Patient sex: M
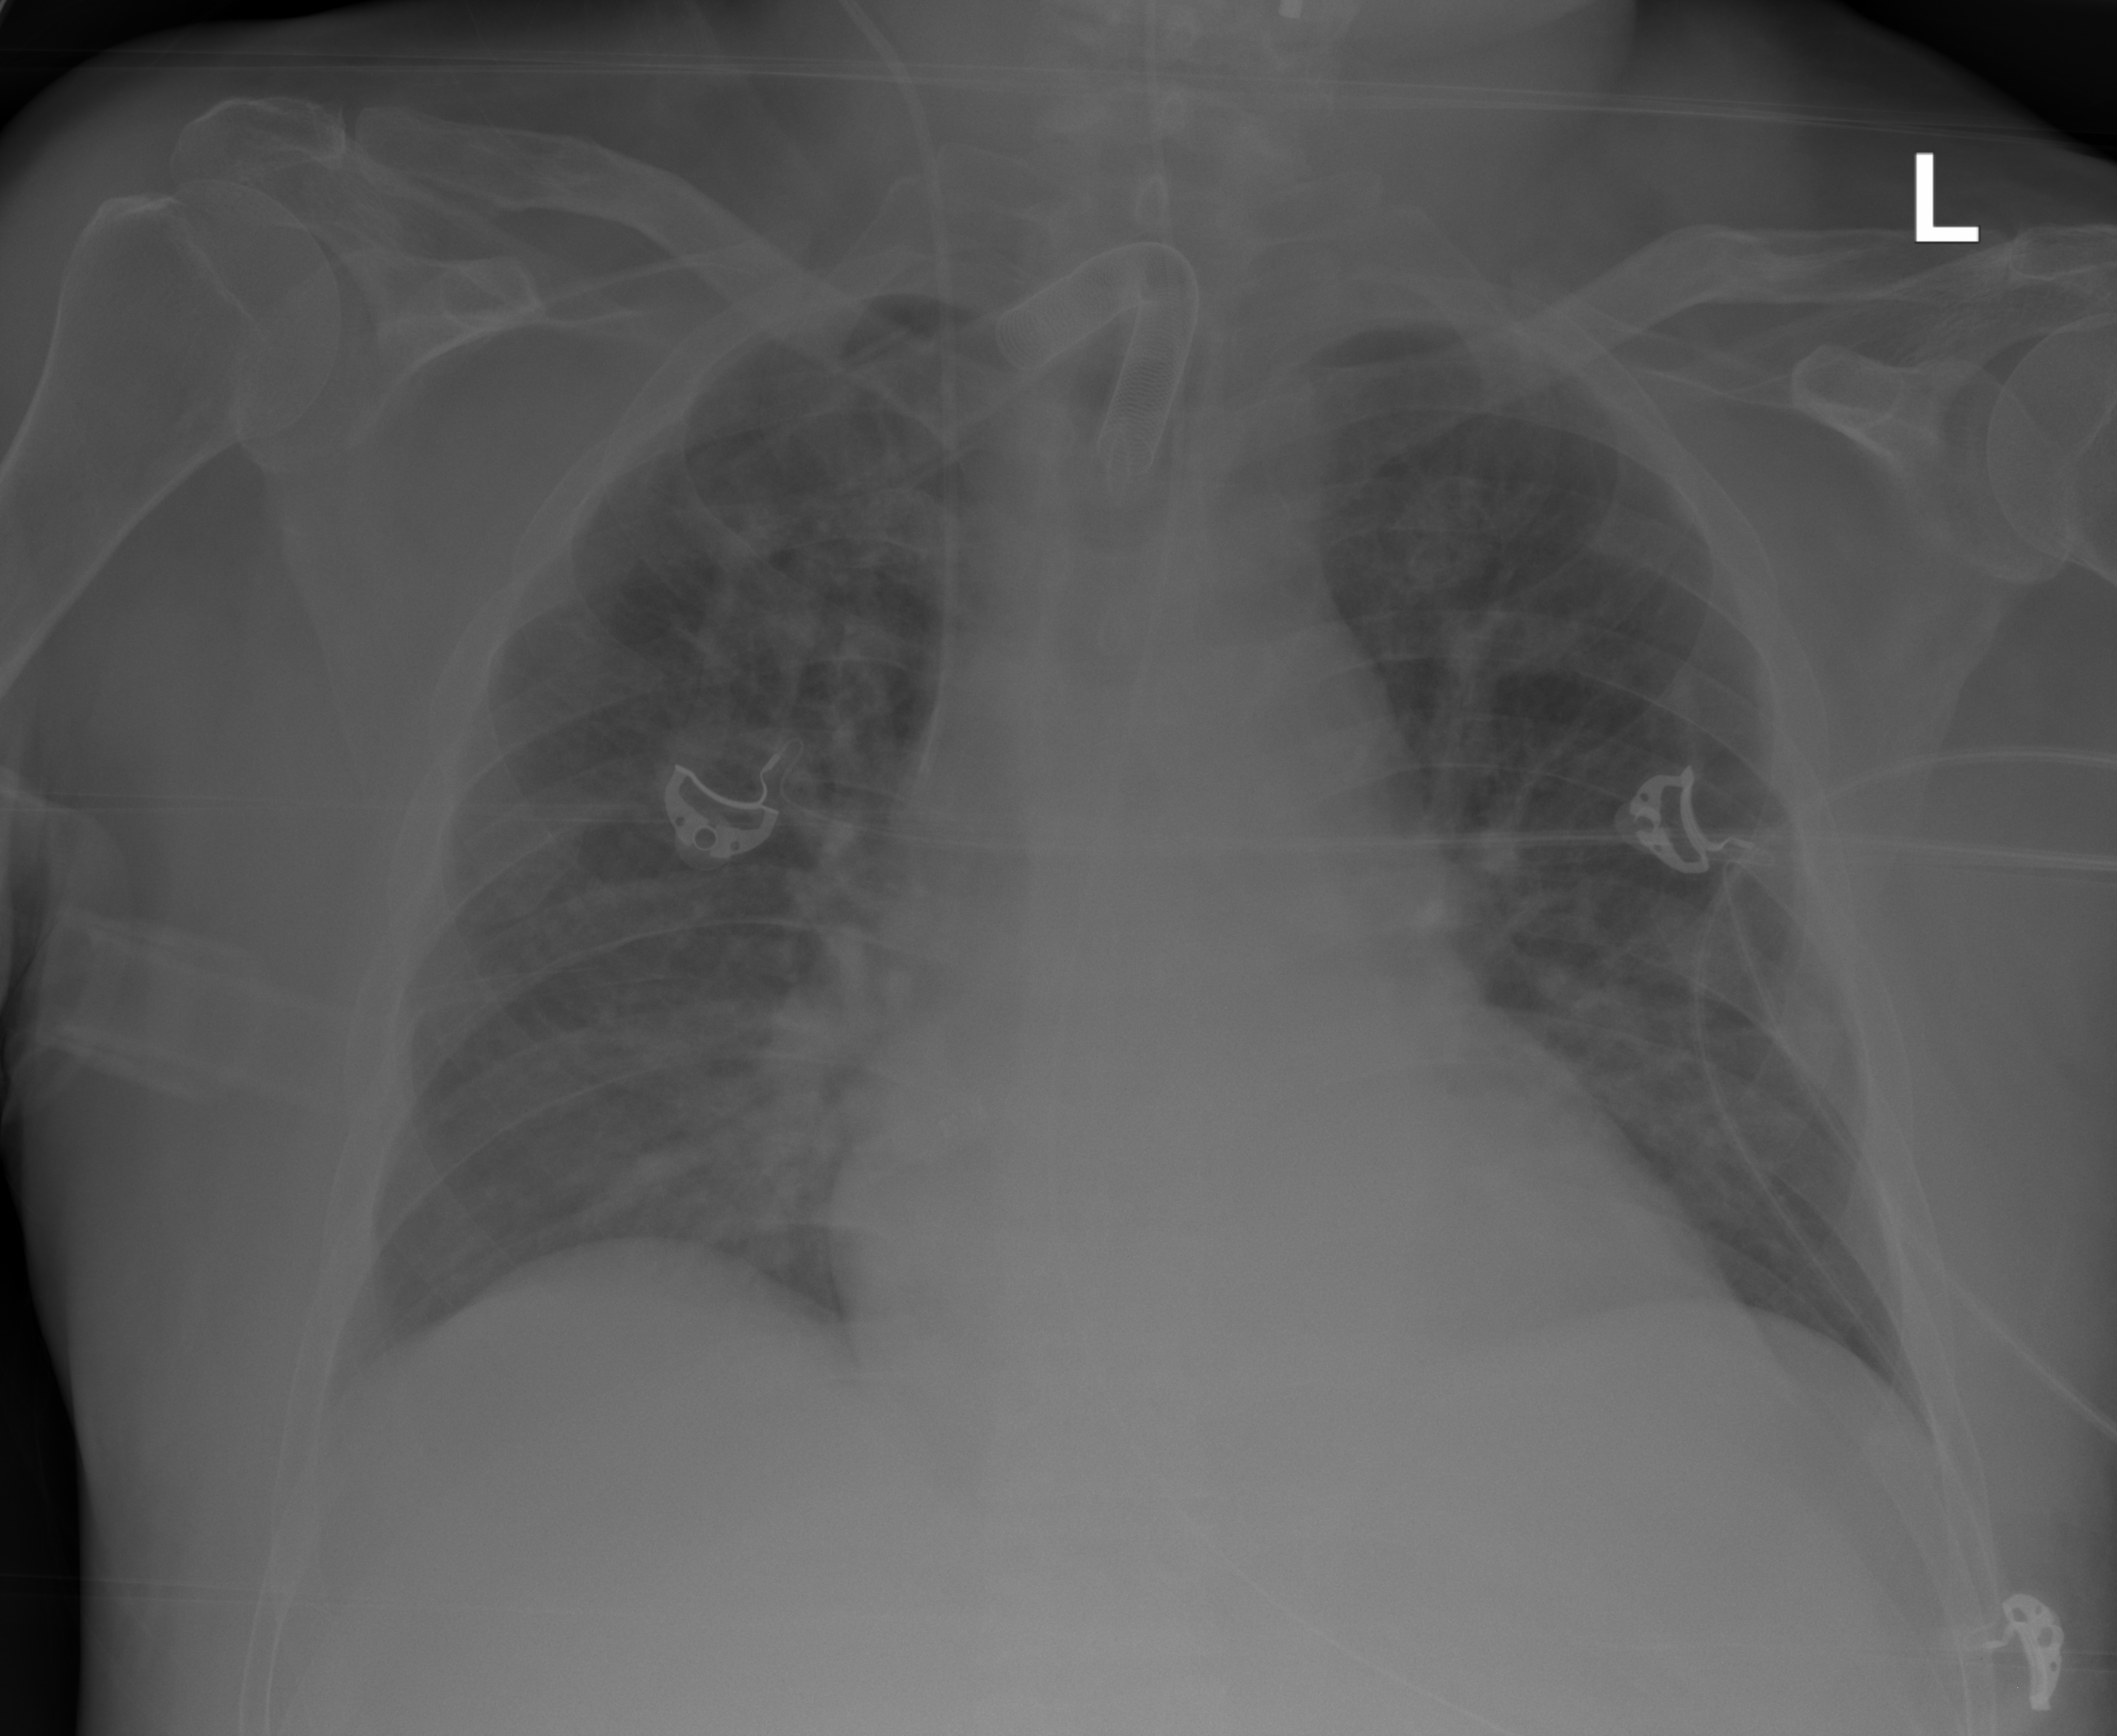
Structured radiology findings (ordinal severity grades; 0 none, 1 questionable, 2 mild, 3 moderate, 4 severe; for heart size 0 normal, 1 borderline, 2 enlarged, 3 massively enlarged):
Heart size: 2
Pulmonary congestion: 2
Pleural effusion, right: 0
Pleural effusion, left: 0
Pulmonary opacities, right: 1
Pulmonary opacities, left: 1
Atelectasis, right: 2
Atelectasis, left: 2